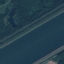
Land use / land cover: River